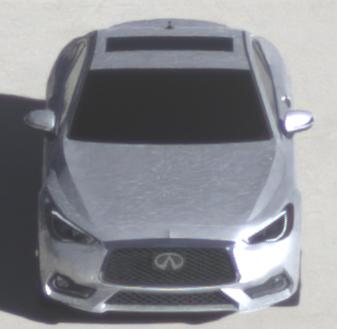
Make: Infiniti
Model: Q60 2.0t
Detailed model: Q60 (V37)
Model produced from: 2016/10
Model produced until: 2018/08
Doors: 2
Color: white
Road condition: dry road
Daytime: morning or afternoon
Contrast: high contrast